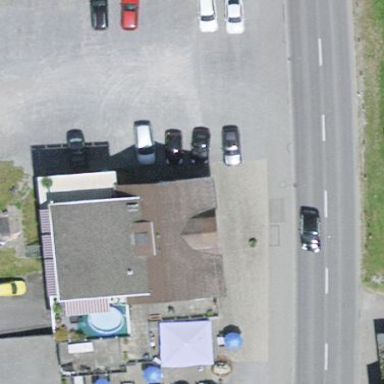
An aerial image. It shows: Restaurant in building.